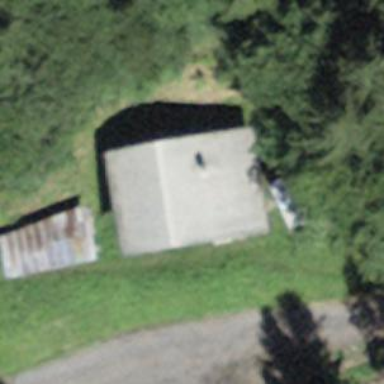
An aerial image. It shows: Hut.